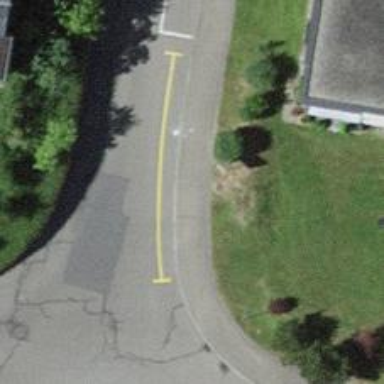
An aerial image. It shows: Sidewalk along the footway.